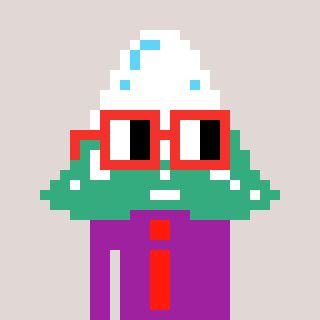
a pixel art character with square red glasses, a snowy mountain-shaped head and a magenta-colored body on a warm background